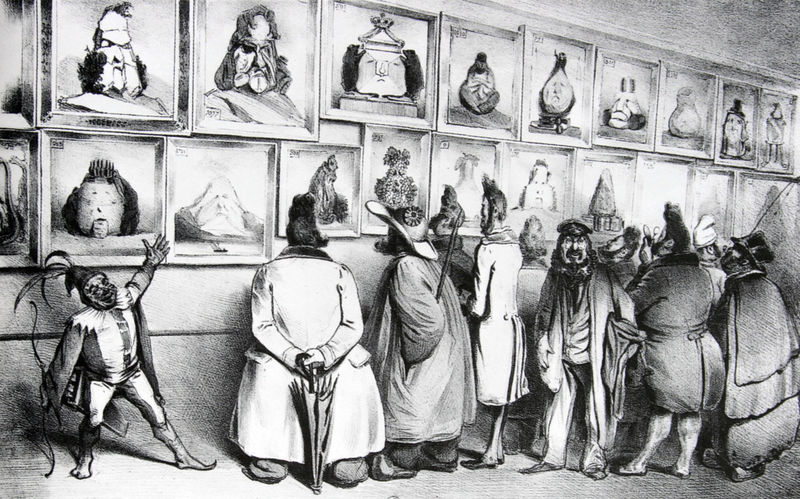
Titel: "Here, Sirs, is what we have the Honour of Exposing Daily"
Künstler: Charles Joseph Traviès de Villers
Schlagwörter: dunkel, feder, gemälde, kopf, mann, schatten, umhang, weiß, frauen, menschen, finger, frisuren, geste, grau, hell, hut, hüte, köpfe, licht, männer, rücken, schwarz, szene, zeichnung, blick, obst, regenschirm, schal, schirm, tuch, leute, menge, versammlung, zylinder, anzug, bart, bärte, gesichter, wand, arme, augen, federn, gesicht, kragen, präsentation, rahmen, stehen, bild, hände, portrait, schauen, verzerrung, gehen, boden, haare, kostüm, mantel, publikum, krone, stock, hintern, rückenansicht, bilder, bilderrahmen, bogen, schuhe, studie, zuschauer, grafik, graphik, klein, monochrom, besucher, beobachter, karikatur, dick, nasen, zeigen, hutkrempe, dünn, betrachter, galerie, birne, fett, lachen, dürr, narr, porträts, clown, druck, lithographie, schwarz-weiß, schraffur, radierung, stich, kritik, bürger, witz, hässlich, mäntel, peitsche, reihe, bleistift, stiefel, bildnisse, portraits, anschauen, charakter, ausstellung, zacken, rau, hellgrau, müde, bürgerlich, este, museum, kupferstich, direkt, harlekin, hofnarr, gallerie, schalk, joker, zeichnungen, graphit, zeigeng, ahnen, kästen, kritiker, masken, weisen, jude, tehen, dinge, umdrehen, howard, graphiken, hanf, interpretation, grafiken, karikaturen, asiaten, schwarzweis, menschens, besichtigen, rockschöße, stirfel, charakteristisch, anpreisen, anscheun, birnengesicht, gesstik, idioten, kopbeine, porträts im bild, weissg, charikaturen, austestellung, hogward, komische gesichter, kabinettstückchen, ausstelllung, schwawrzweiss